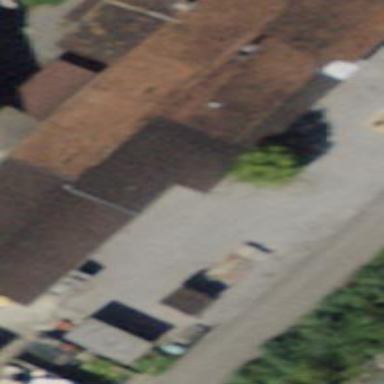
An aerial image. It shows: Industrial building.